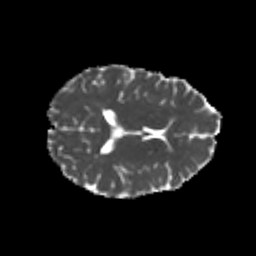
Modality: MD
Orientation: axial
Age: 20
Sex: female
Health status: healthy
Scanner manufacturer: philips
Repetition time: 7.385 s
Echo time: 0.08599 s